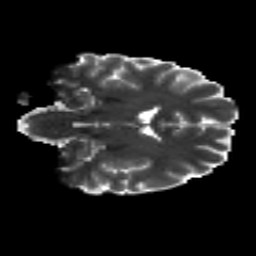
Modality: T2w
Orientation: coronal
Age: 20
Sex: male
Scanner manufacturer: siemens
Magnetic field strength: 3 T
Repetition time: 8.8 s
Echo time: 0.085 s